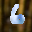
Label: 6